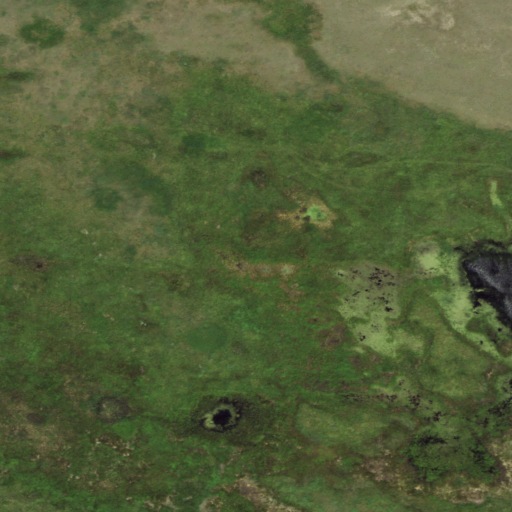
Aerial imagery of valley in Nebraska named Camp Valley containing herbaceous wetlands and grassland